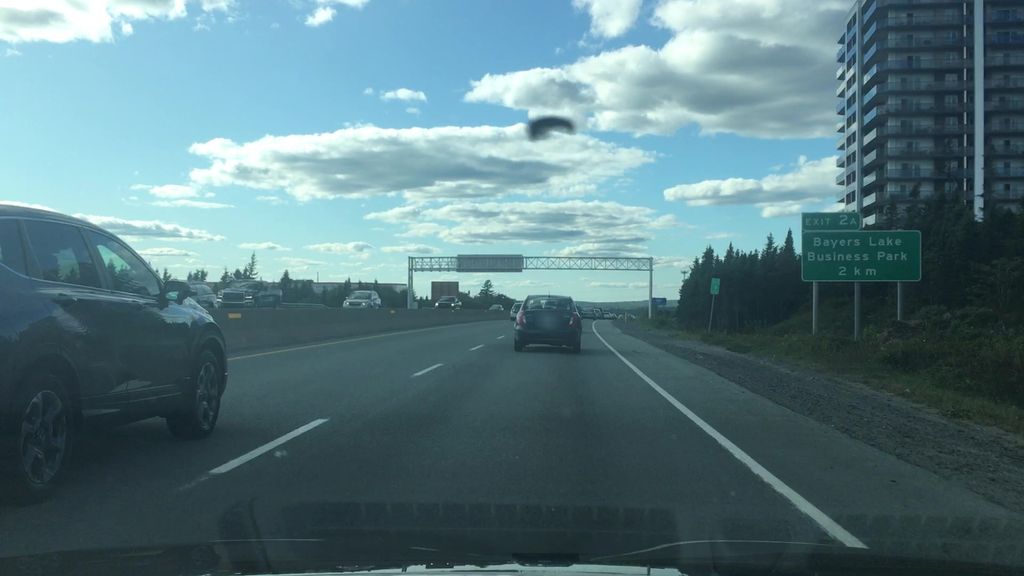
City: halifax